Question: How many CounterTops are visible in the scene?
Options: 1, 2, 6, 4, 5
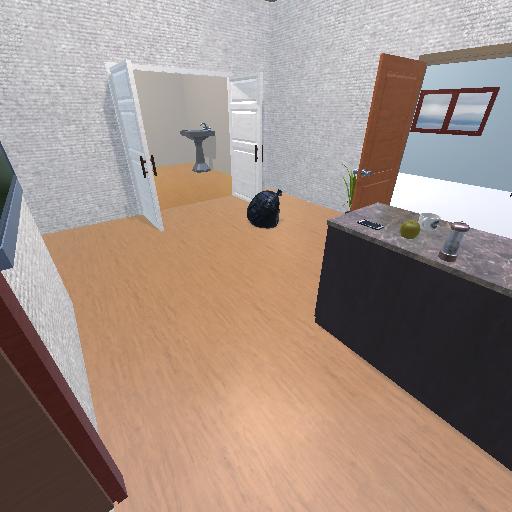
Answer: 1